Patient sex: F
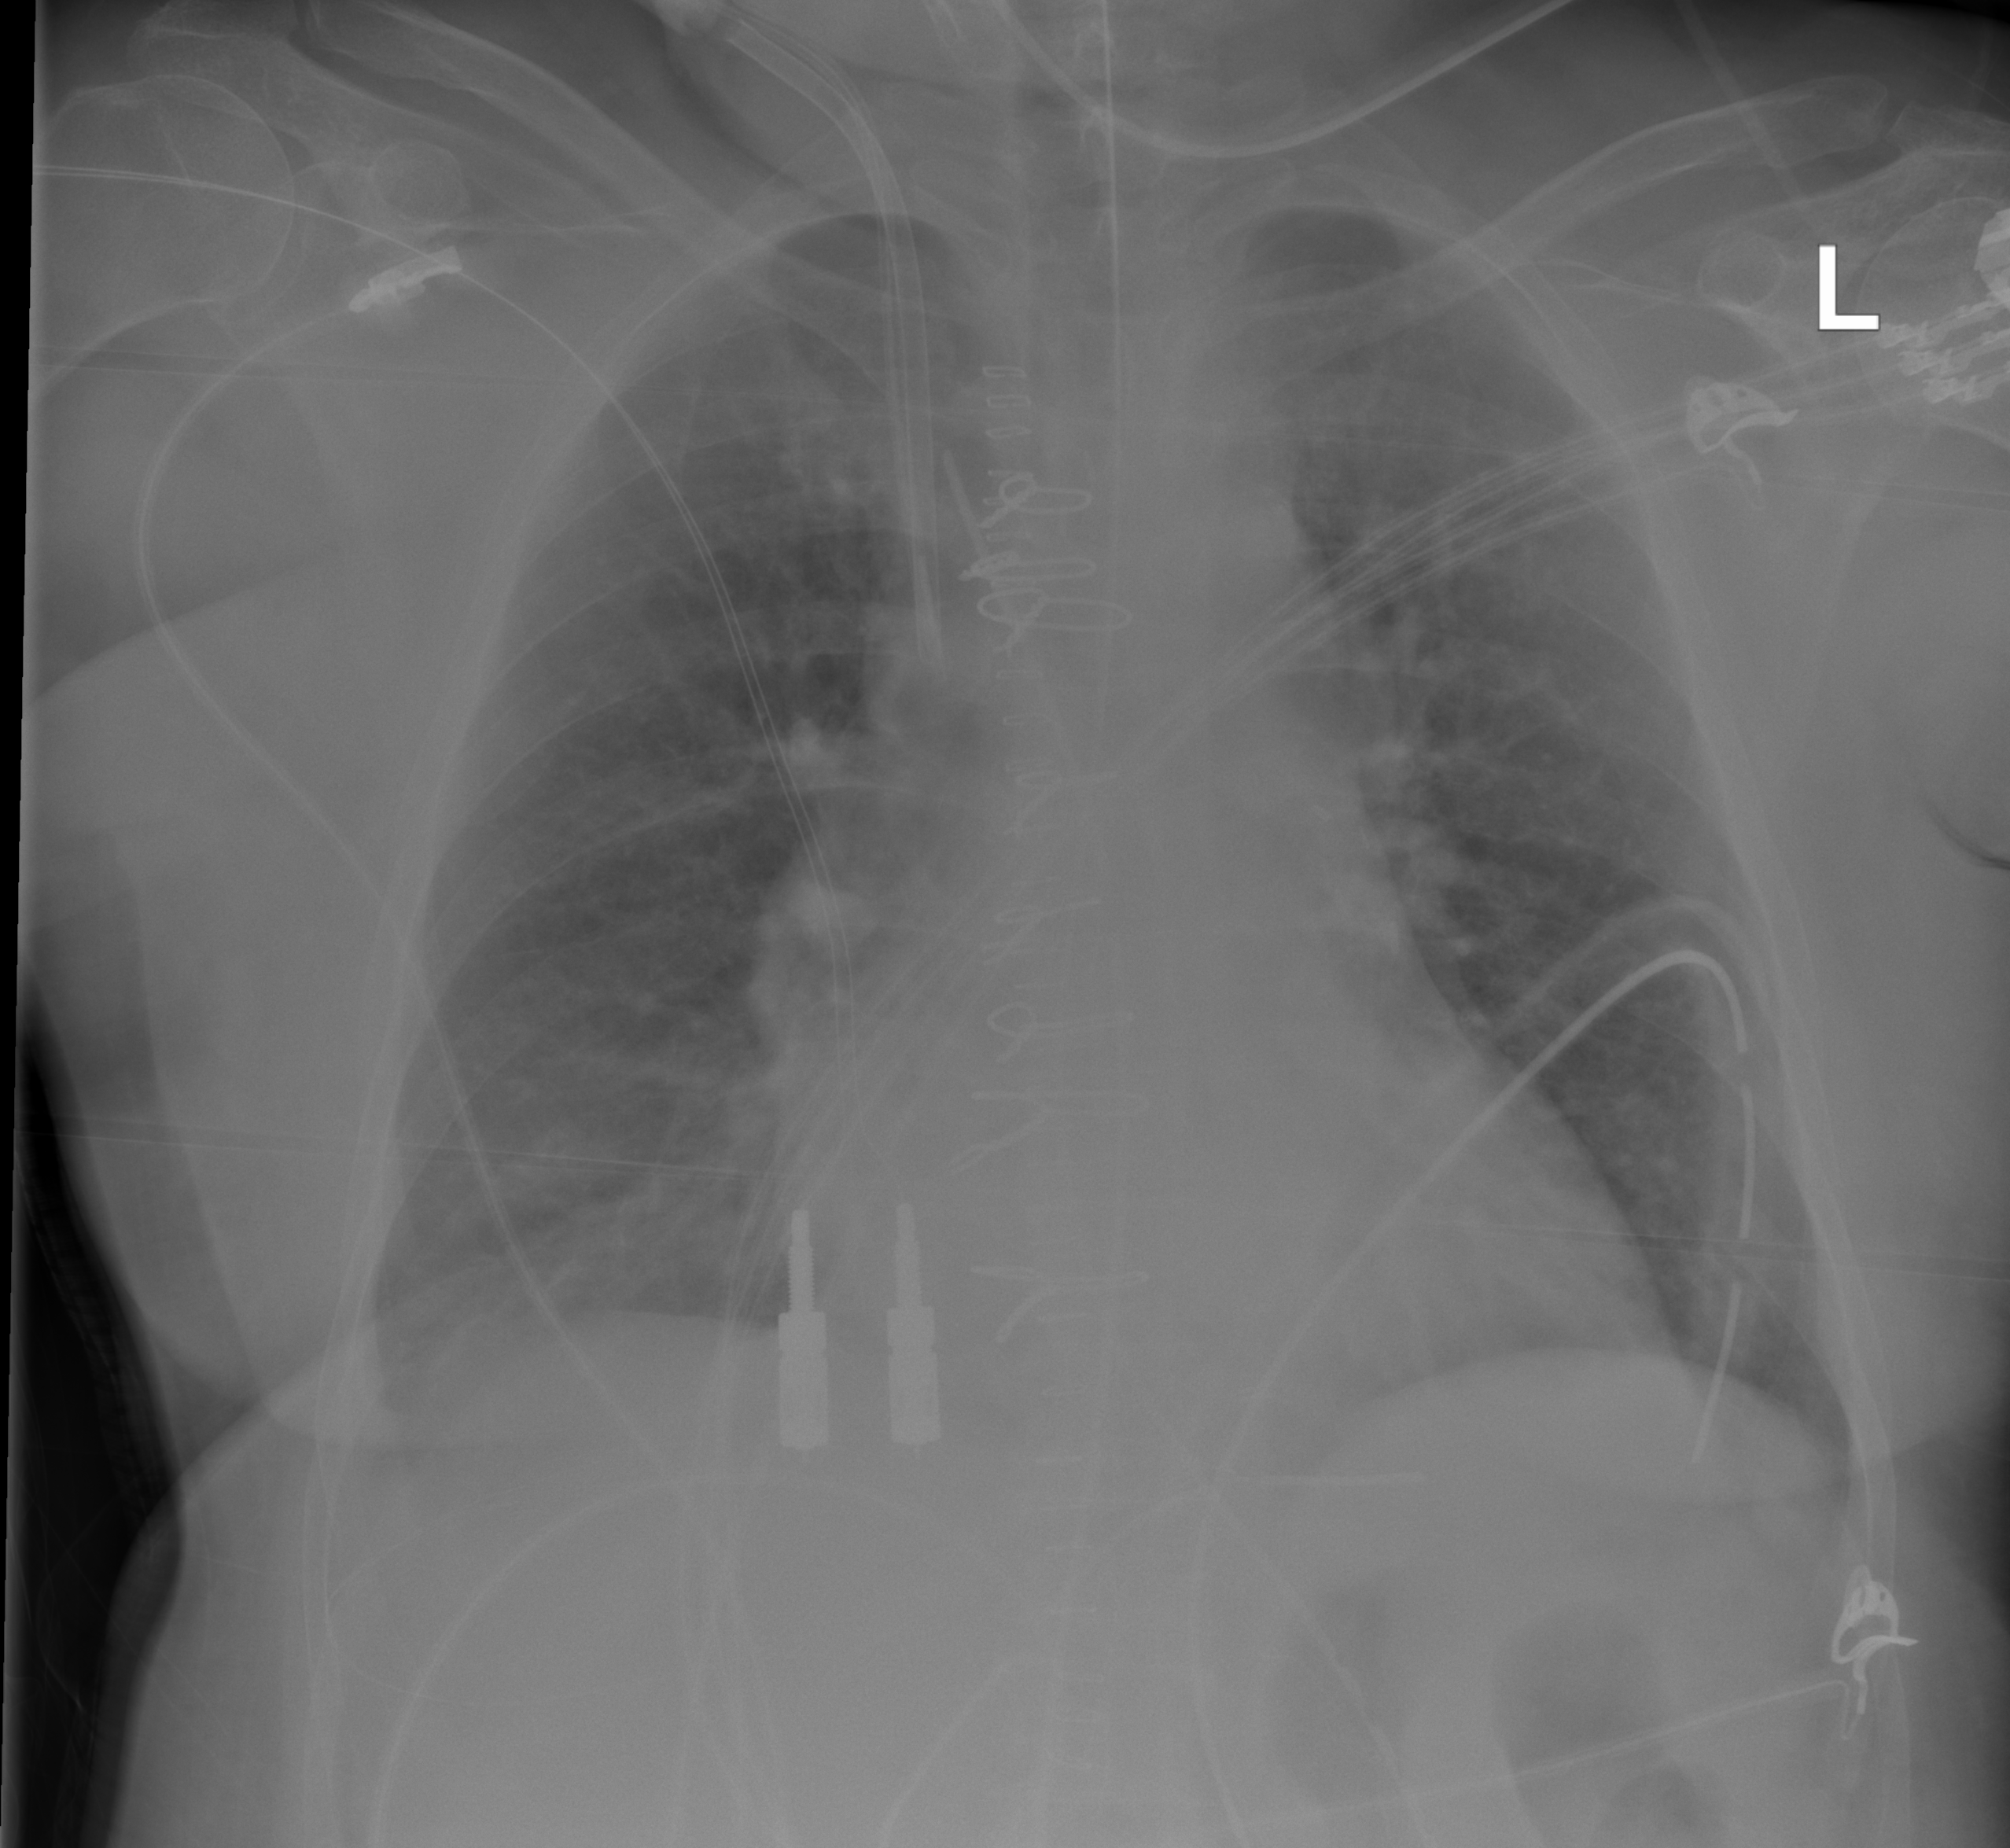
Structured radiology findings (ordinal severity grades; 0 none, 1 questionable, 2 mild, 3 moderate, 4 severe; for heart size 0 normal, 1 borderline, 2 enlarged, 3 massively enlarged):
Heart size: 2
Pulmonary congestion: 0
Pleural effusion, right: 2
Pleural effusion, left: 0
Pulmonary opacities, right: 0
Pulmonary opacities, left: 0
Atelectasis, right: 2
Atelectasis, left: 0